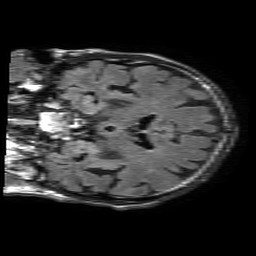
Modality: FLAIR
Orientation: coronal
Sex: male
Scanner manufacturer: philips
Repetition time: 11 s
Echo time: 0.125 s